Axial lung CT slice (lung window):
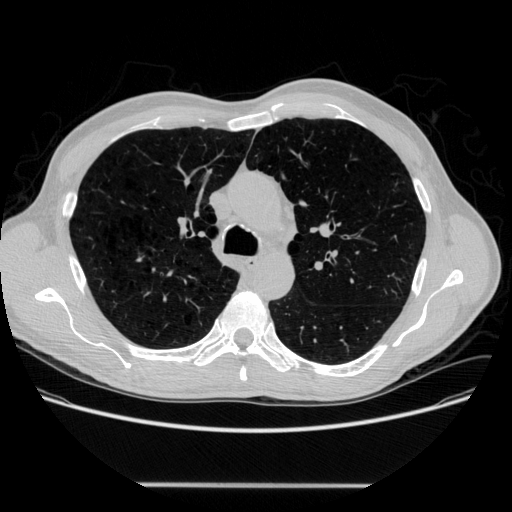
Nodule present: no